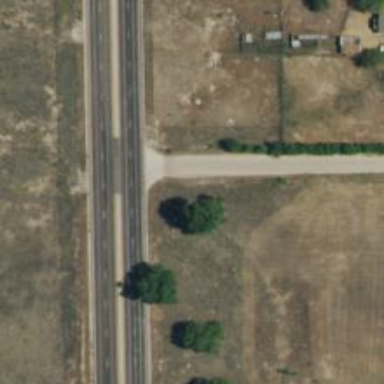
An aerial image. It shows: Trunk highway.